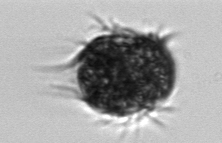
Label: Mesodinium